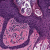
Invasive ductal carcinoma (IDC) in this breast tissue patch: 0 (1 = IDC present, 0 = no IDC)